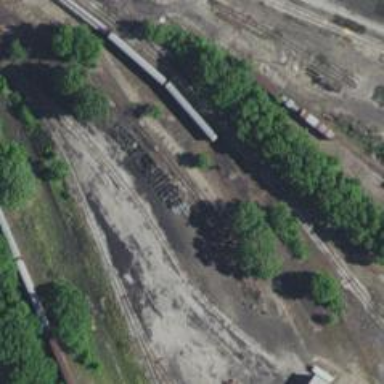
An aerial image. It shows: Rail spur service.